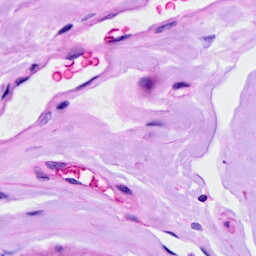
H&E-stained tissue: Ovarian